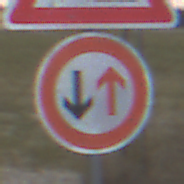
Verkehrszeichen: VorrangDesGegenverkehrs
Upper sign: Arbeitsstelle
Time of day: MorningAfternoon
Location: Outdoor (Suburban)
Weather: Overcast
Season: NotSpecified
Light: Natural